Interaction volume radius: 5 \u00c5
Interaction volume height: 10 \u00c5
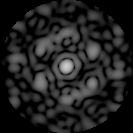
Disorder parameter: 0.6856